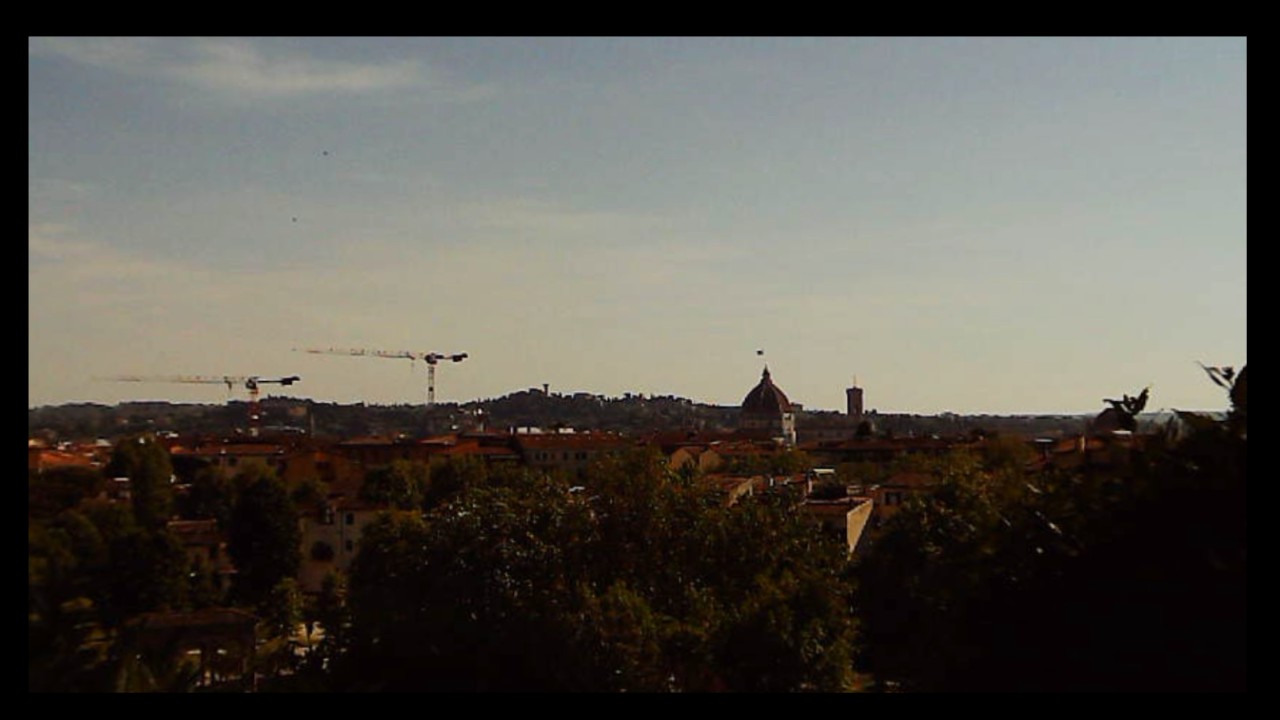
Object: Betafpv air75